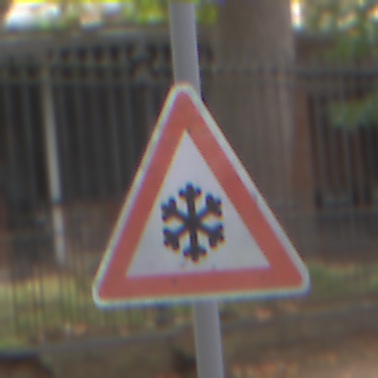
Verkehrszeichen: SchneeOderEisglaette
Umgebung: Outdoor, Urban
Tageszeit: MorningAfternoon
Wetter: Overcast
Licht: Natural
Jahreszeit: NotSpecified
Kontrast: LowContrast